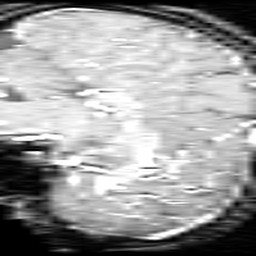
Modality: inplaneT1
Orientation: sagittal
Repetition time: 0.2 s
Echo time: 0.0036 s